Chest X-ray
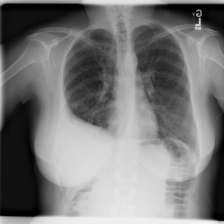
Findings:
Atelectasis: negative
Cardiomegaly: negative
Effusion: negative
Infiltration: negative
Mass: negative
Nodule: negative
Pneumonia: negative
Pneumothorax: negative
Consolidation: negative
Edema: negative
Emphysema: negative
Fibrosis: negative
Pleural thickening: negative
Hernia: negative